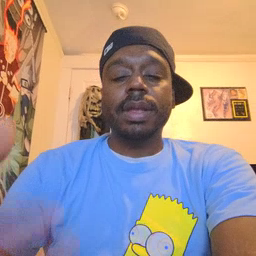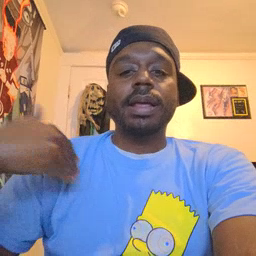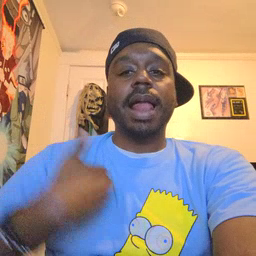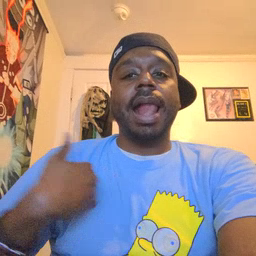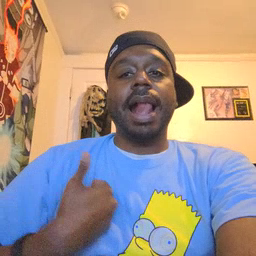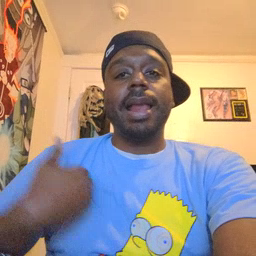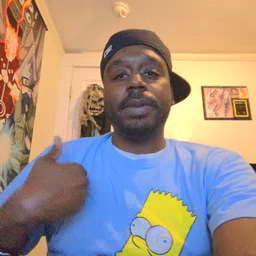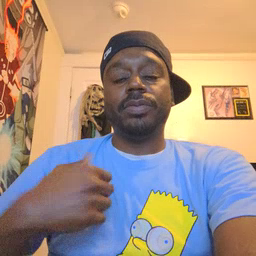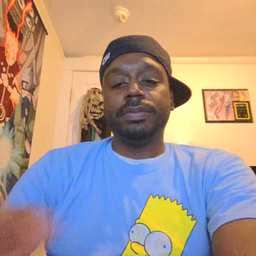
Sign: animal